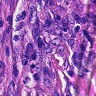
Metastatic tissue present: yes